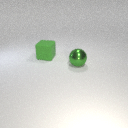
large green rubber cube to the left of large green metal sphere